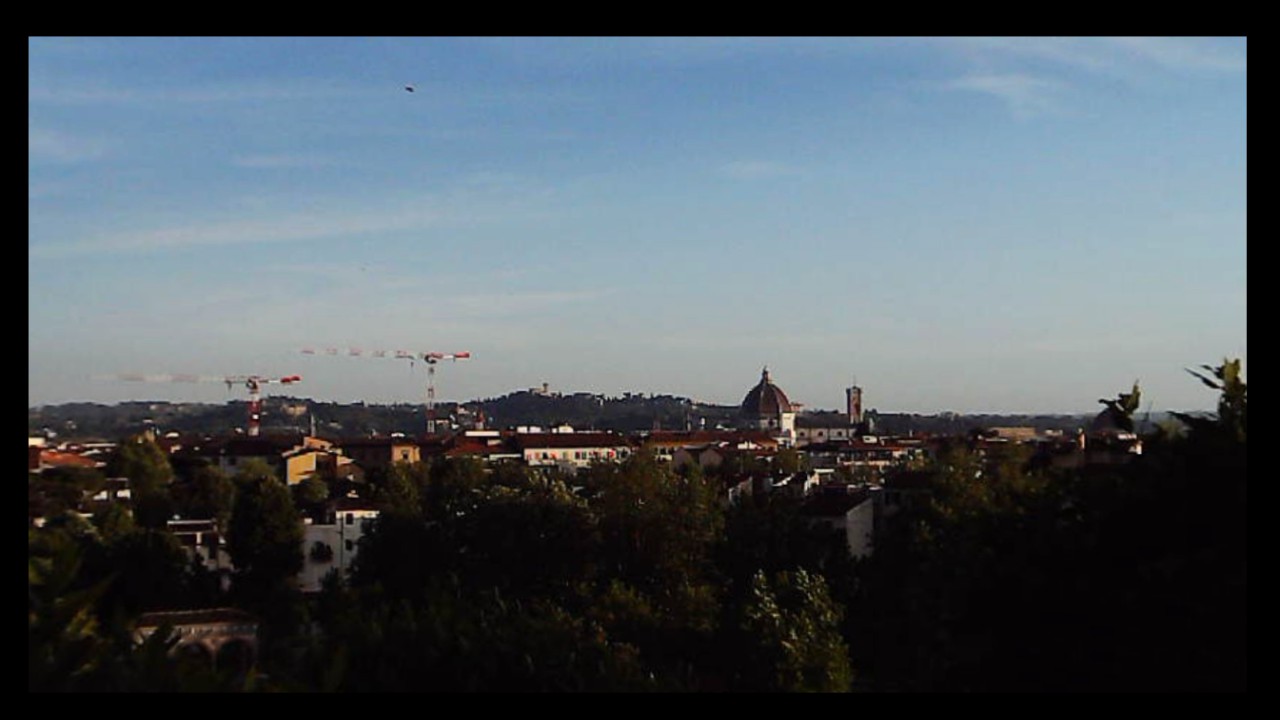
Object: DarwinFPV cineape20